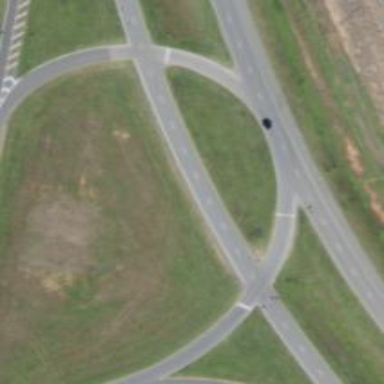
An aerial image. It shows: Primary highway with asphalt surface leading to roundabout flare.